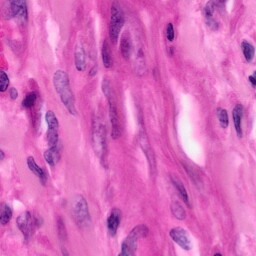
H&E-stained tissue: Pancreatic